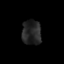
Tissue: prostate
Cell type: T cells
Senescence score: 0.2952
Nuclear area (px): 462
Mean DAPI intensity: 37.68